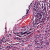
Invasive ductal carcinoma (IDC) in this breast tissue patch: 1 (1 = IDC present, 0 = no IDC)